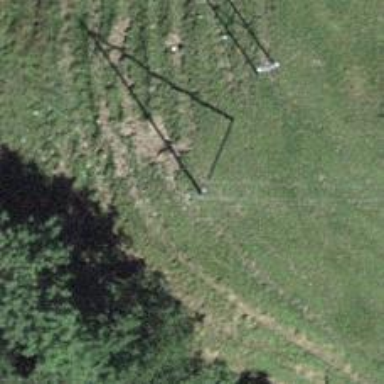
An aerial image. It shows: Minor power line.